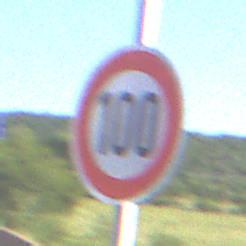
Verkehrszeichen: Geschwindigkeit100
Umgebung: Outdoor, RoadRail
Tageszeit: MorningAfternoon
Wetter: PartlyCloudy
Licht: Natural
Jahreszeit: NotSpecified
Kontrast: HighContrast